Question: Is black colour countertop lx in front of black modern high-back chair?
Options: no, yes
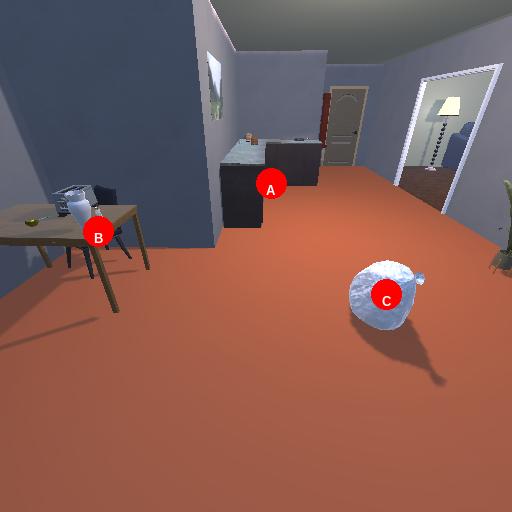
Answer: no